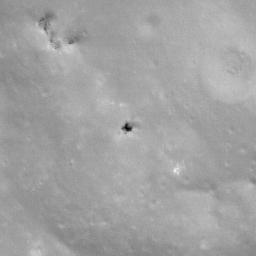
Pit: Sharonov 1a
Host crater: Sharonov
Host type: impact_melt
Lunar coordinates: latitude 12.575, longitude 173.404